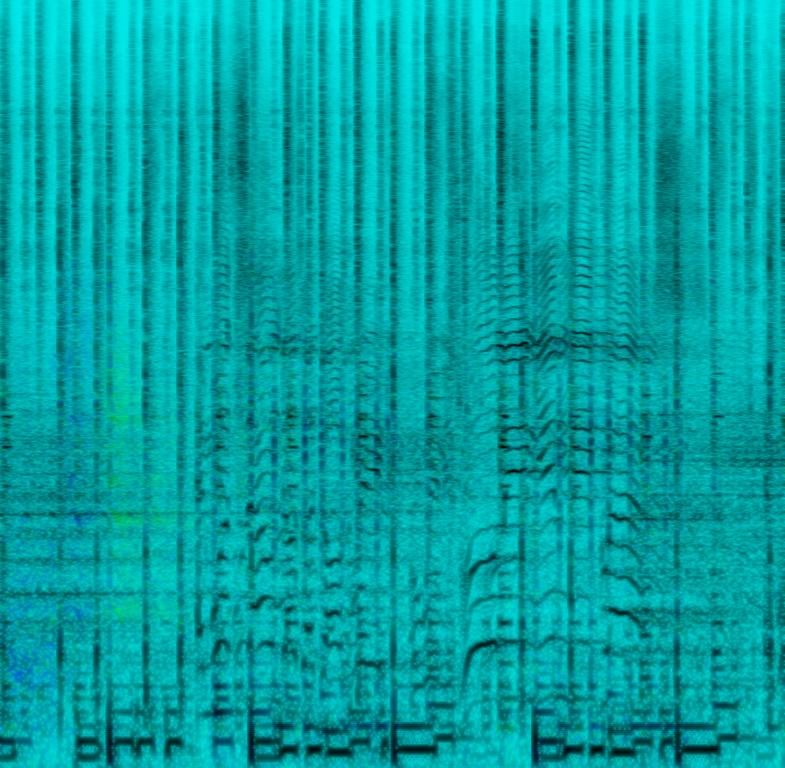
A male singer sings this cheerful children’s song.  The song is medium tempo with reggae inspired drumming rhythm, guitar accompaniment, groovy bass line and keyboard harmony. The song is exciting and cheerful. The song is a children’s dance song.